Question: I am creating a android app in Xamarin with the mvvmcross framework.
Am trying to display pictures from the server to our users(the pictures are Urls). But the pictures refuse to scale to fill their parent.
How can I achieve the right fit for these images? , I use the FillParent on the Width tag. But the images refuse to scale to the size of the container.
My current setup
'''
<FFImageLoading.Cross.MvxImageLoadingView
android:id="@+id/my_plannymap_listitem_title_picture"
android:layout_width="fill_parent"
android:layout_height="150dp"
local:MvxBind="DataLocationUri ImageUrl; Click OpenDetailCommand" />
'''
above code creates(sorry for the volume thing), As you can see the images do not fill, they remain their "original" size

other activity (same problem here)
'''
<FFImageLoading.Cross.MvxImageLoadingView
android:layout_width="fill_parent"
android:layout_height="150dp"
android:scaleType="fitCenter"
android:id="@+id/overview_image"
android:background="#580AB0"
local:MvxBind="DataLocationUri ImageUrl"
TransparencyEnabled="false"
DownSampleToFit="true" />
'''
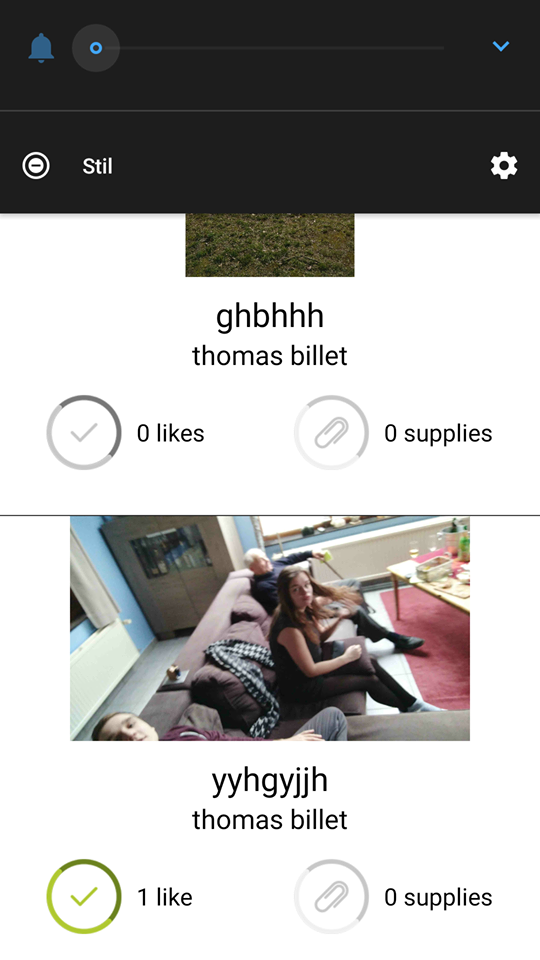
Answer: It sounds like you want to fix the height to 150dp, and fix the width to the width of the parent. If that is the case it can be done, but it will stretch any image that isn't the correct aspect ratio to begin with.
'''
<FFImageLoading.Cross.MvxImageLoadingView
android:id="@+id/my_plannymap_listitem_title_picture"
android:layout_width="match_parent"
android:layout_height="150dp"
android:scaleType="fitXY"
local:MvxBind="DataLocationUri ImageUrl; Click OpenDetailCommand" />
'''
(note I used 'match_parent' since 'fill_parent' is <URL>
If you don't want your image to stretch in a strange way and you can't guarantee that the aspect ratio of incoming images matches that of your layout, you need to select one aspect (either width or height) to dictate the size of the other, in such a way that the ratio remains unchanged. You can do that with the following (in this case you're deciding the width, and calculating the height from it based on the image's aspect ratio):
'''
<FFImageLoading.Cross.MvxImageLoadingView
android:id="@+id/my_plannymap_listitem_title_picture"
android:layout_width="match_parent"
android:layout_height="wrap_content"
local:MvxBind="DataLocationUri ImageUrl; Click OpenDetailCommand" />
'''
In almost all cases where you cannot guarantee the aspect ratio of the image you're scaling, the second option gives a better result than the first.